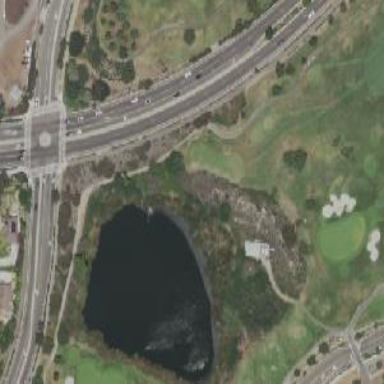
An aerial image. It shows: Water hazard on golf course. The hazard is natural water feature.